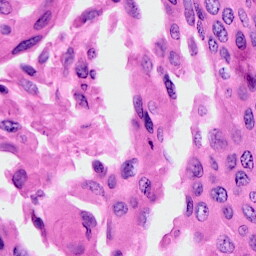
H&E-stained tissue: Cervix